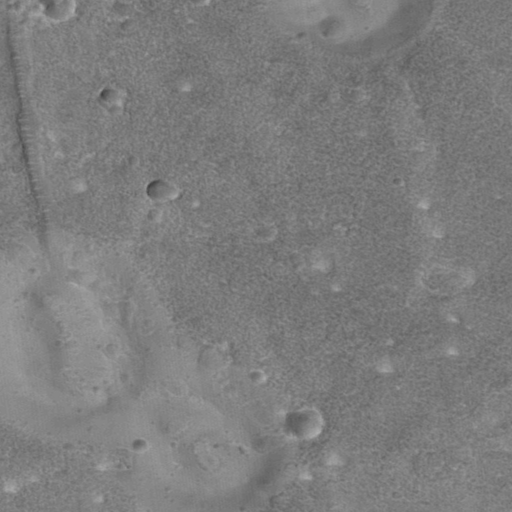
Classes present: Background, Cone